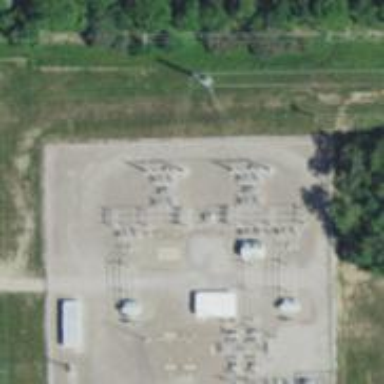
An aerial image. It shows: Switch for power supply.